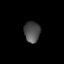
Tissue: lung
Cell type: Others
Senescence score: 0.2299
Nuclear area (px): 326
Mean DAPI intensity: 77.647